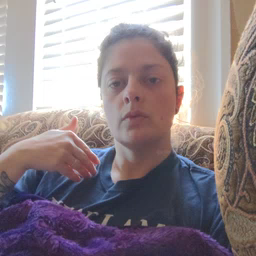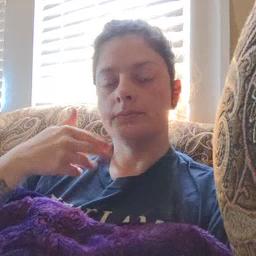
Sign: cute